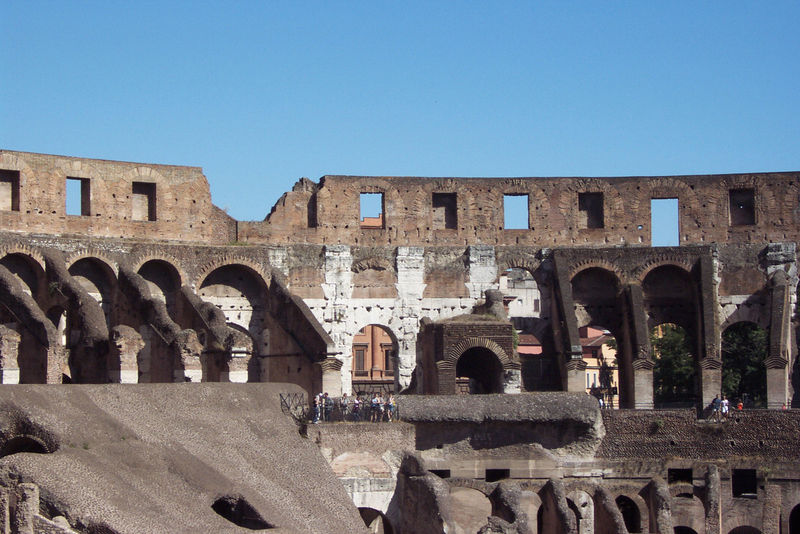
Titel: Kolosseum
Standort: Rom, Kolosseum (EU - I - Latium)
Schlagwörter: blau, himmel, bäume, grün, menschen, fenster, marmor, terasse, weiss, rot, architektur, stein, steine, theater, bogen, mauer, ziegel, backstein, besucher, geländer, monumental, foto, ruine, umgang, antike, beton, löcher, rom, farbfoto, antik, rundbögen, bauwerk, amphitheater, kolosseum, kollosseum, colloseum, gigantisch, #himmel, ampfietheater